Field crop: maize
Growth stage: 2
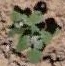
Species: chenopodium